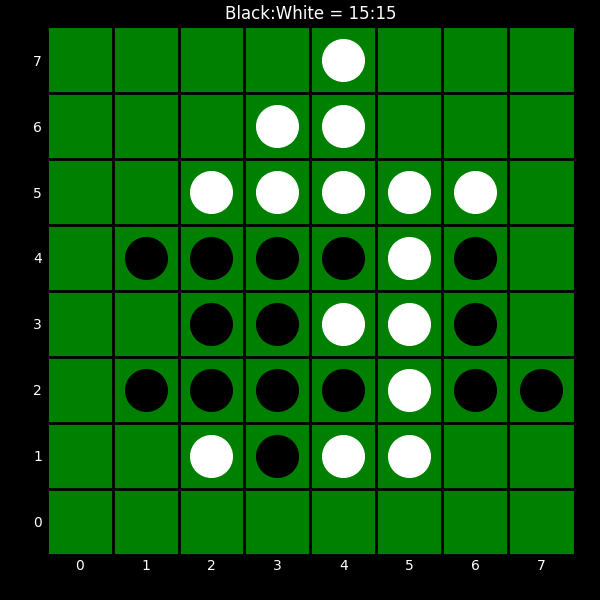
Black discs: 15
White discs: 15